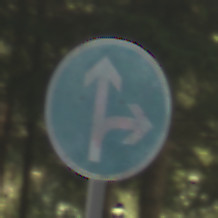
Verkehrszeichen: VorgeschriebeneFahrtrichtungGeradeausOderRechts
Umgebung: Outdoor, Nature
Tageszeit: MorningAfternoon
Wetter: Clear
Licht: Natural
Jahreszeit: NotSpecified
Kontrast: LowContrast